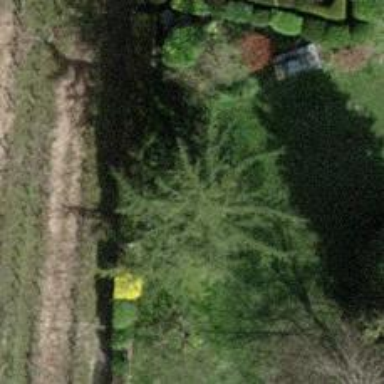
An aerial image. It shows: Evergreen needle-leaved tree.